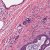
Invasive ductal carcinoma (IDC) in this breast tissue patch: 0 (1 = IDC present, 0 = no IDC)